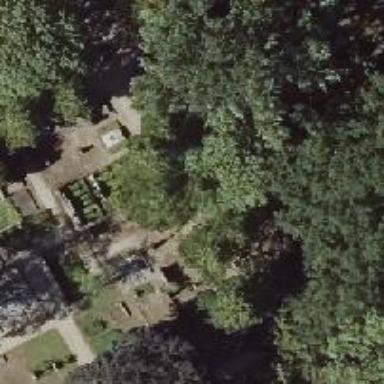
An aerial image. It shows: Tomb in historic cemetery.